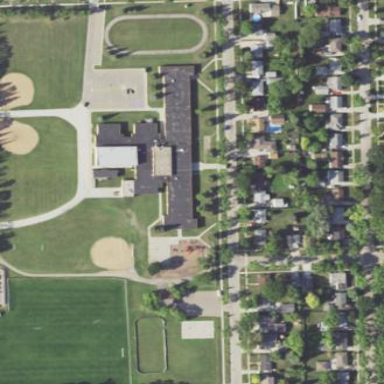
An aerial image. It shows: School.